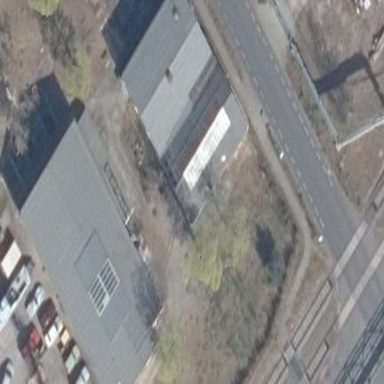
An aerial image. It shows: Building with grey gabled roof.